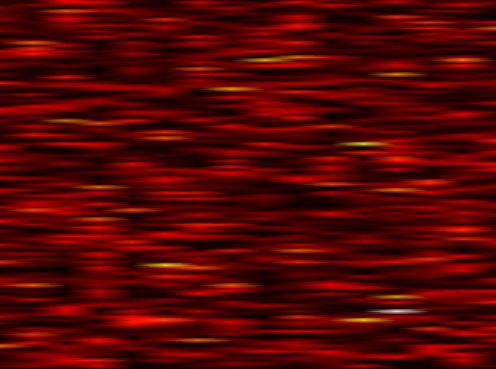
Label: WOLA